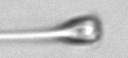
Label: Asterionellopsis_glacialis